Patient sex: M
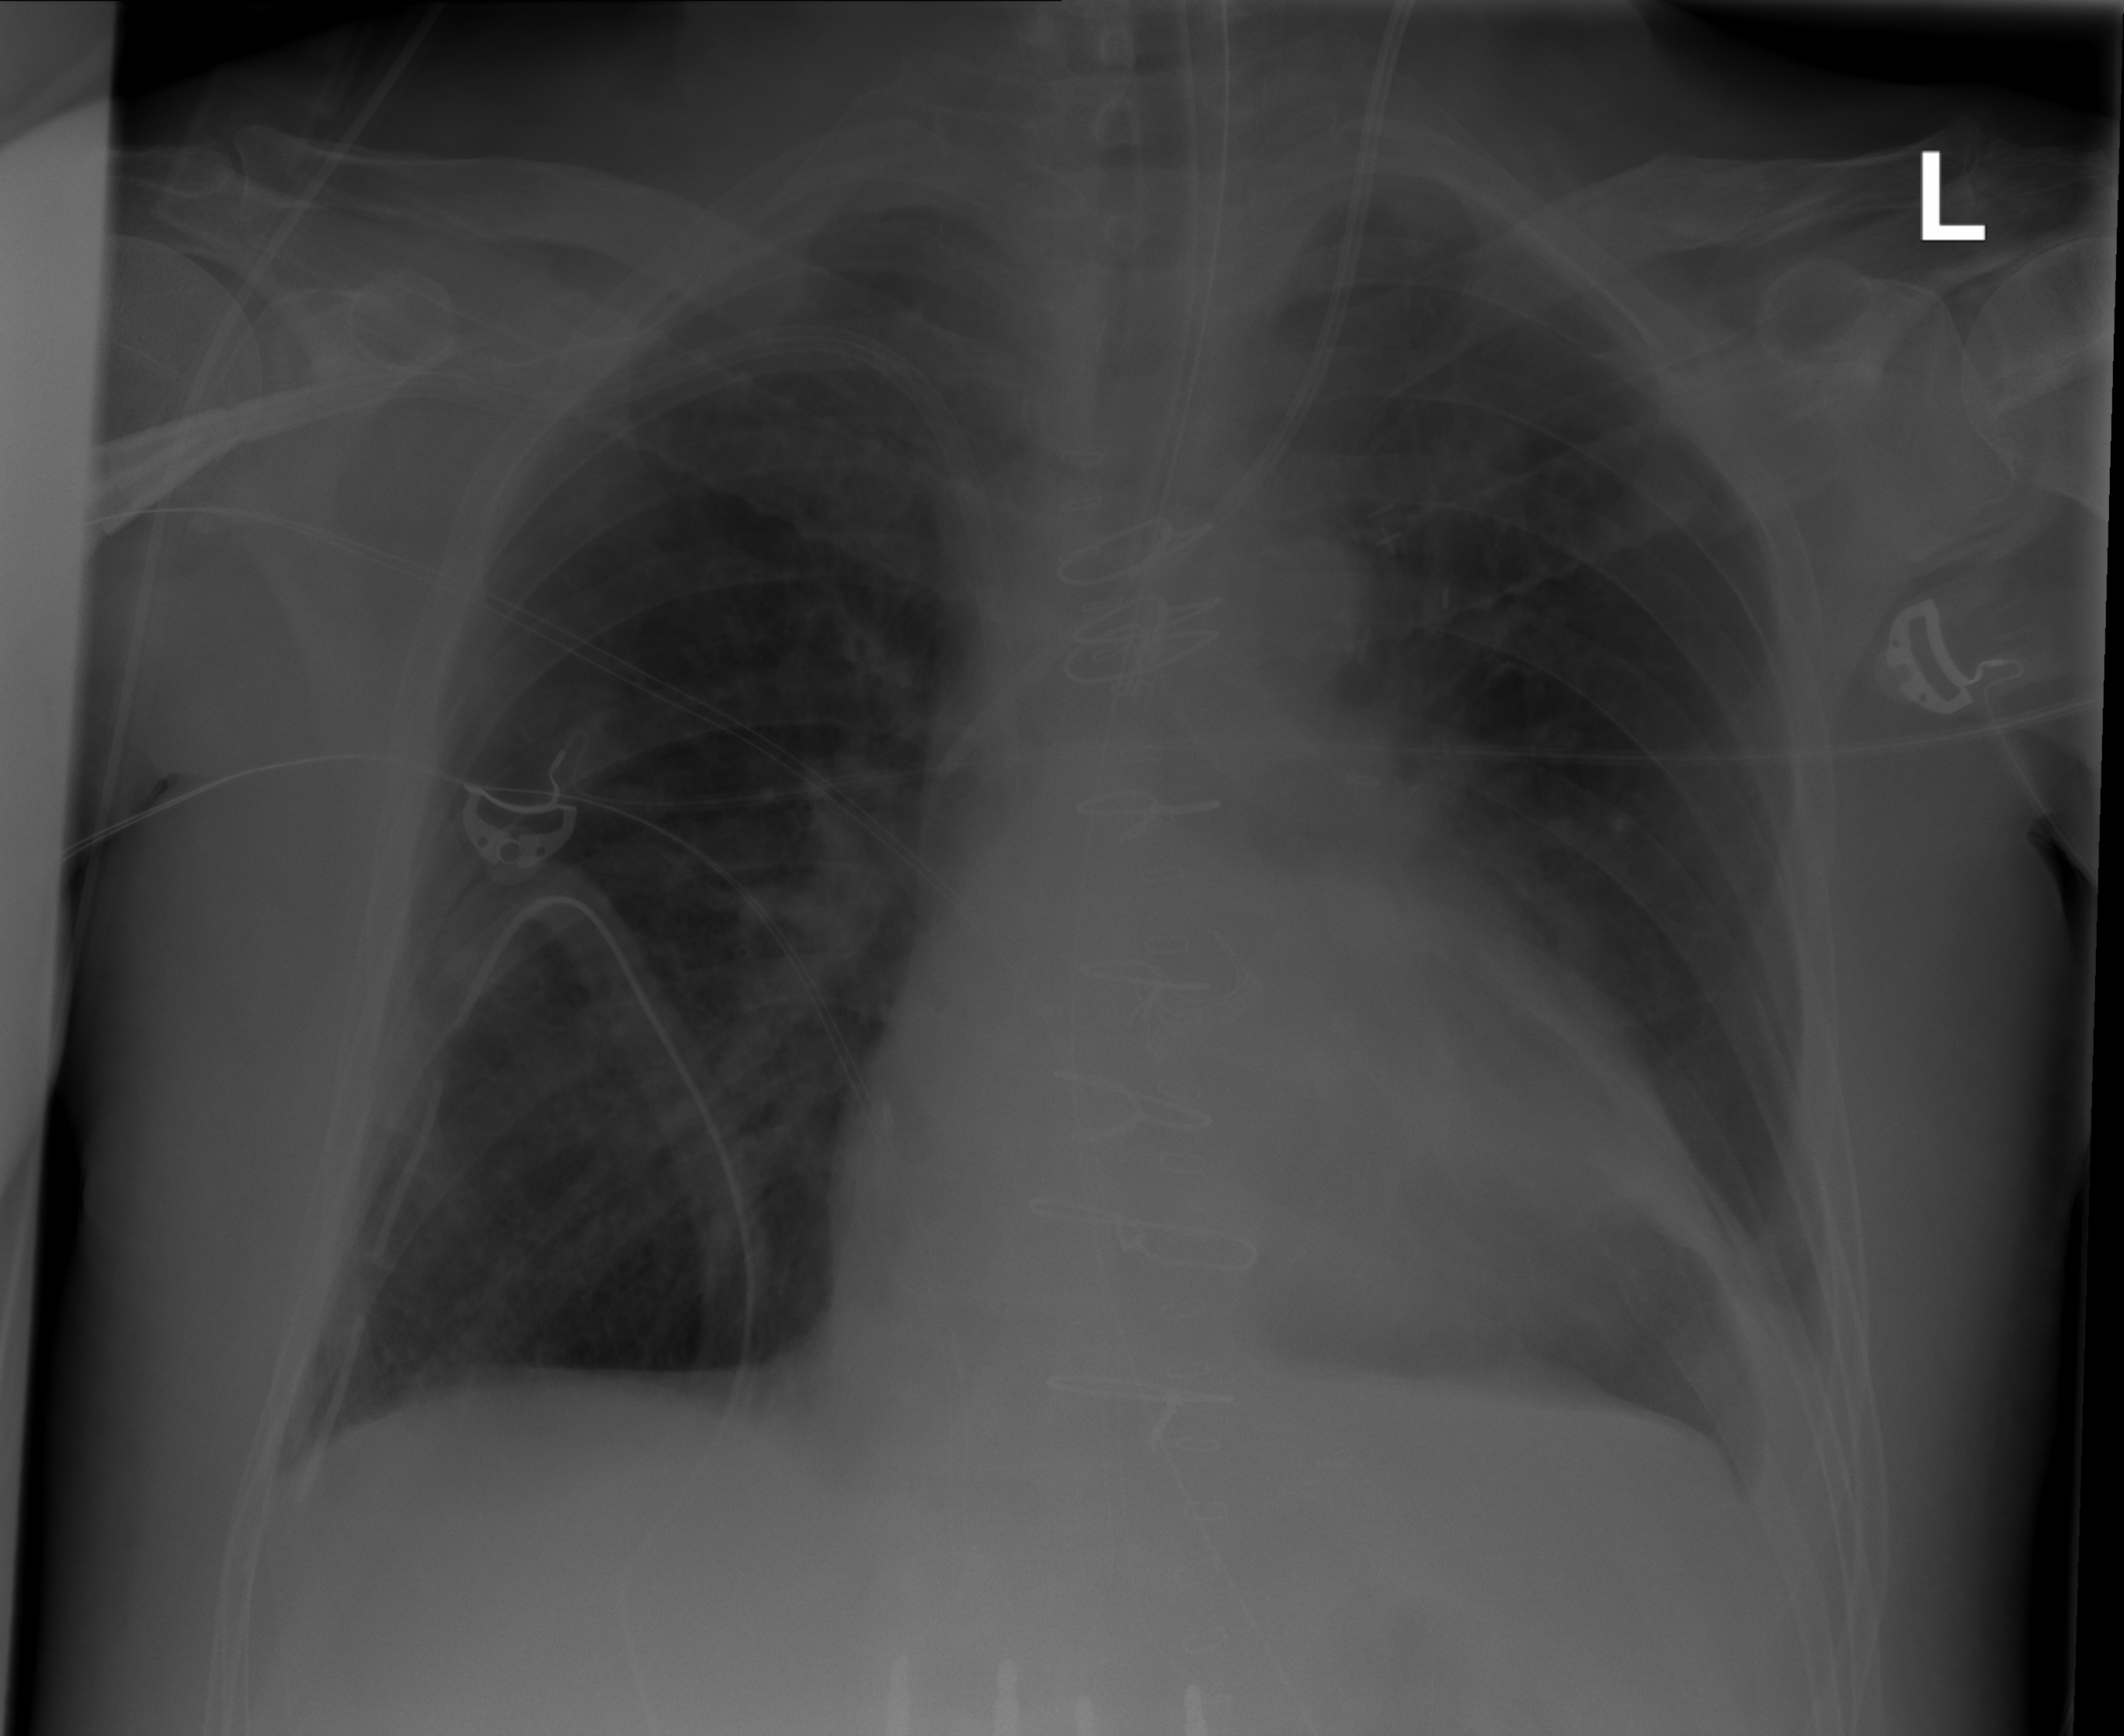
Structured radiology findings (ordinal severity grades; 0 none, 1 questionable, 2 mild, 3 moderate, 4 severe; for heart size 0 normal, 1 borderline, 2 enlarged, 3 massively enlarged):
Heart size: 2
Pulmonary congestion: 2
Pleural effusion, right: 2
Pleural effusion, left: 2
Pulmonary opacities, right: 0
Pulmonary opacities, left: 0
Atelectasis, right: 0
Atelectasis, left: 0